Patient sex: M
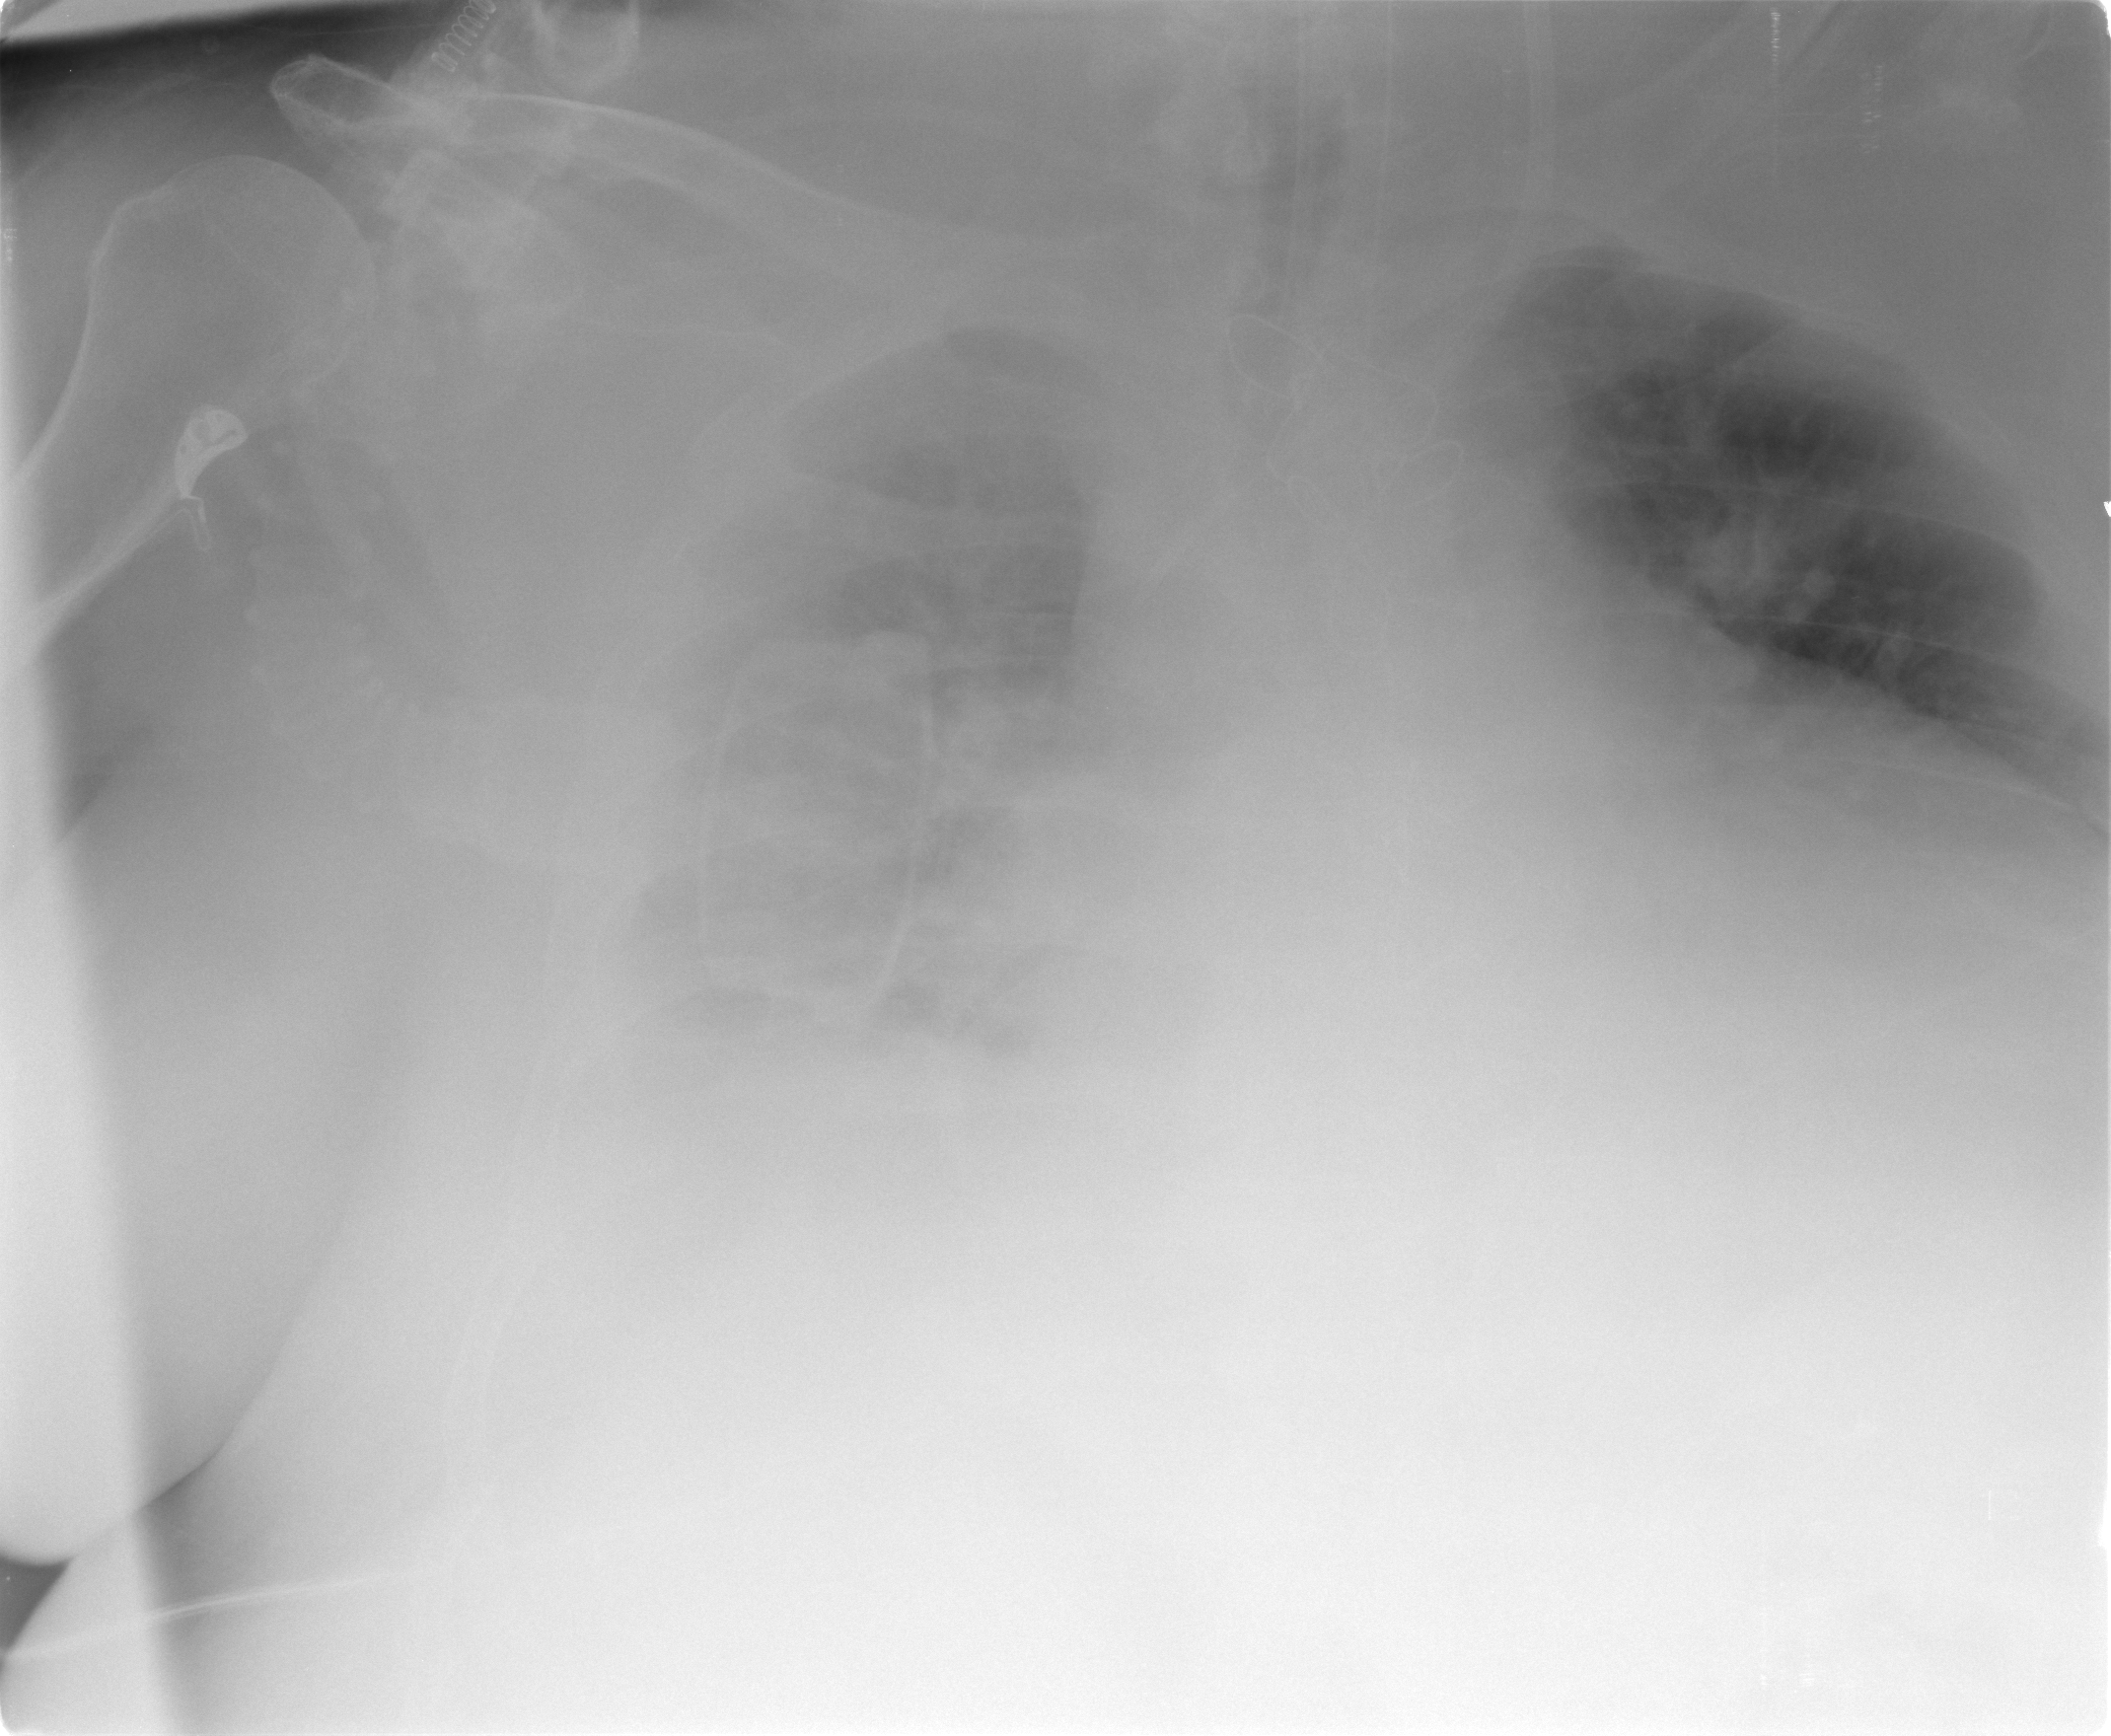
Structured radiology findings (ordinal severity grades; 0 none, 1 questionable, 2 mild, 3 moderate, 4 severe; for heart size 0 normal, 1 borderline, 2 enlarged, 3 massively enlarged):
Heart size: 3
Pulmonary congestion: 3
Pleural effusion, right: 2
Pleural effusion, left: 2
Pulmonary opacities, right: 2
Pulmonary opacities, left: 2
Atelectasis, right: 3
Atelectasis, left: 2